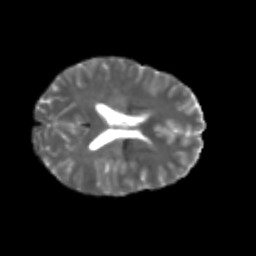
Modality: T2w
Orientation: axial
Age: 24
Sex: male
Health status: healthy
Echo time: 0.074 s